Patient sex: M
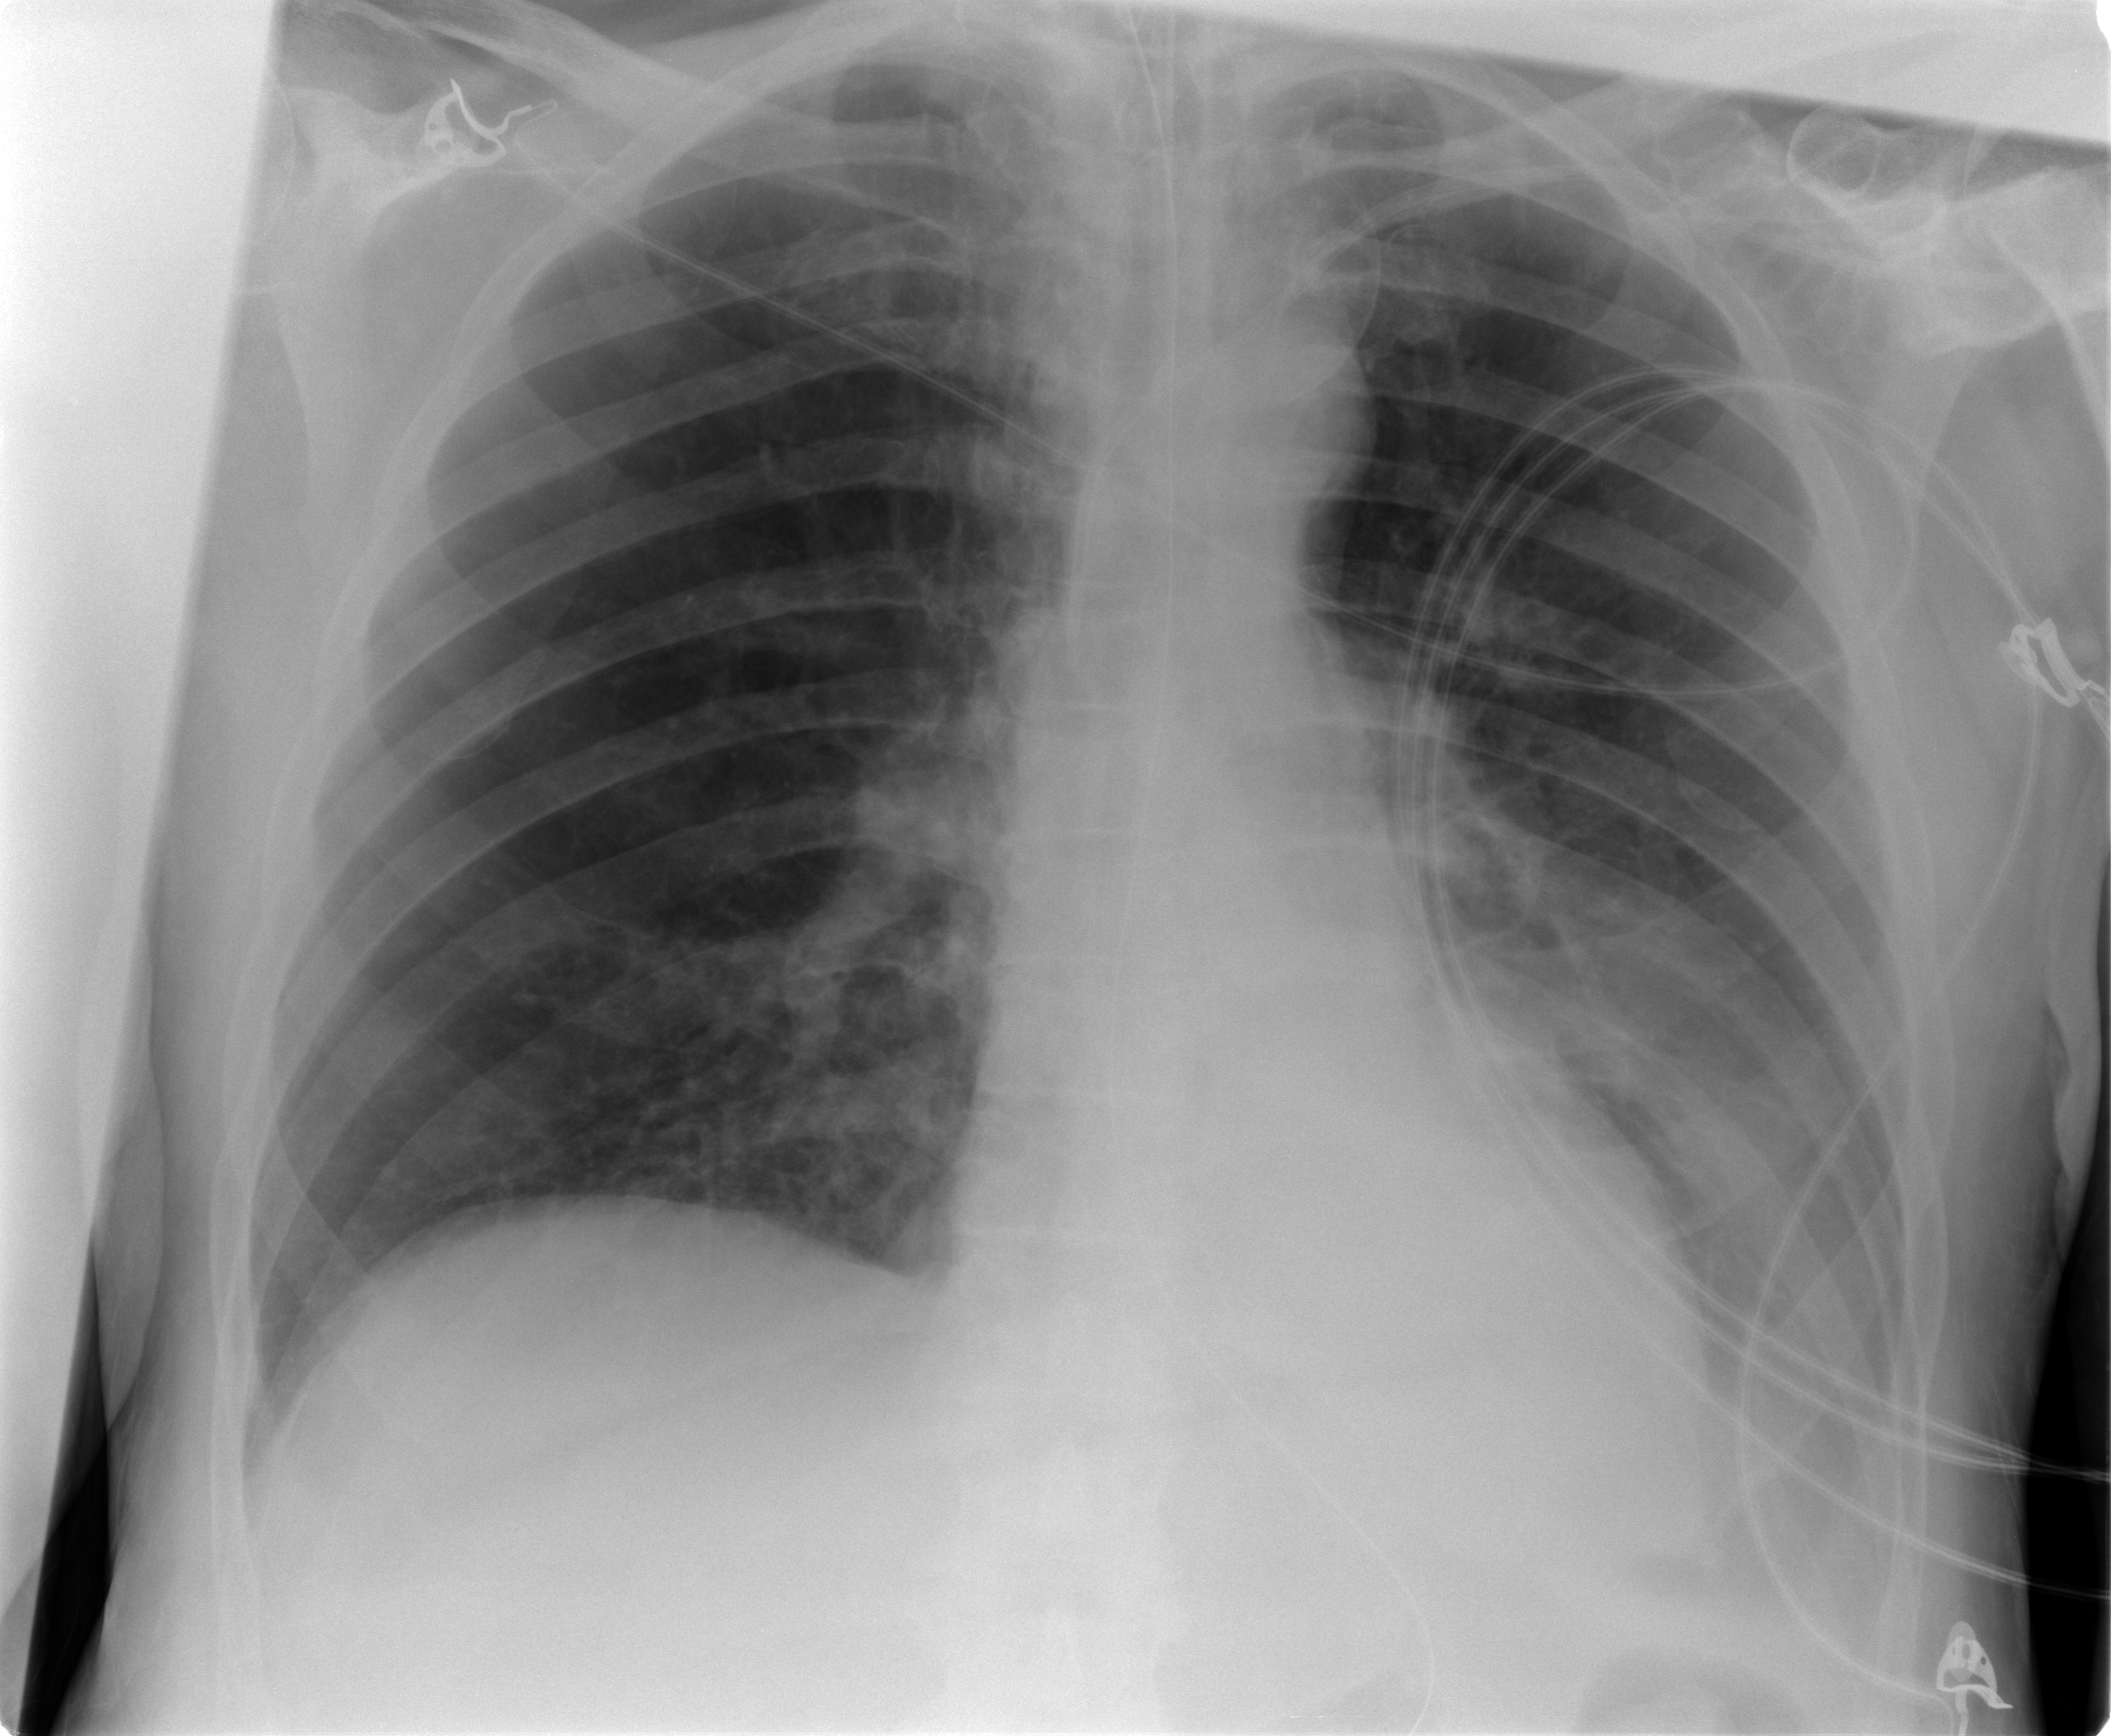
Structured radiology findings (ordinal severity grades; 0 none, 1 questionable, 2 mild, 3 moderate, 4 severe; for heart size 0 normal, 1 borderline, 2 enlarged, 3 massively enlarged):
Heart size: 0
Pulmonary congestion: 0
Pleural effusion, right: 0
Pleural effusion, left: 2
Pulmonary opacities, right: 0
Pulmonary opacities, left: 0
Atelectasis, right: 0
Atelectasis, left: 0